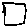
Label: square